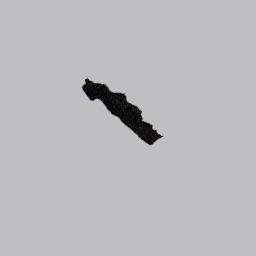
Label: nature